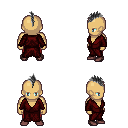
a pixel art fantasy rpg character, male body template, human, tanned skin, red robe, red pants, gray mohawk hairstyle, maroon shoes, four views (front, back, left, right), 2x2 character sprite sheet, small pixel art, hard edges, no anti-aliasing